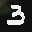
Label: 3